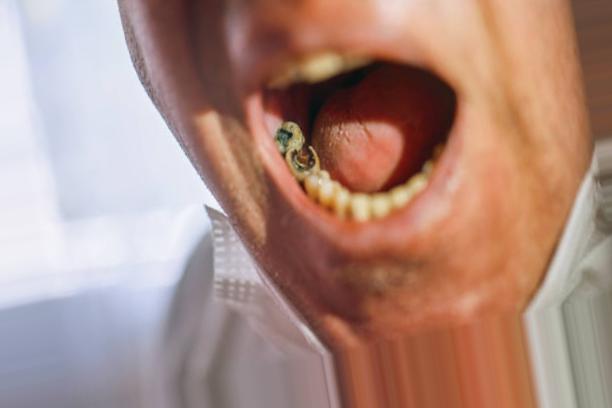
Condition: Caries